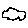
Label: cloud